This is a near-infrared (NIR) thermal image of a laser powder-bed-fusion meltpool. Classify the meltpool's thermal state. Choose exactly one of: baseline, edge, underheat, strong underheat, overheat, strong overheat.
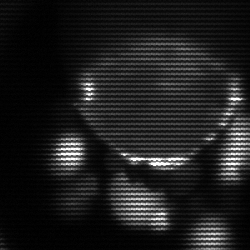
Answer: edge